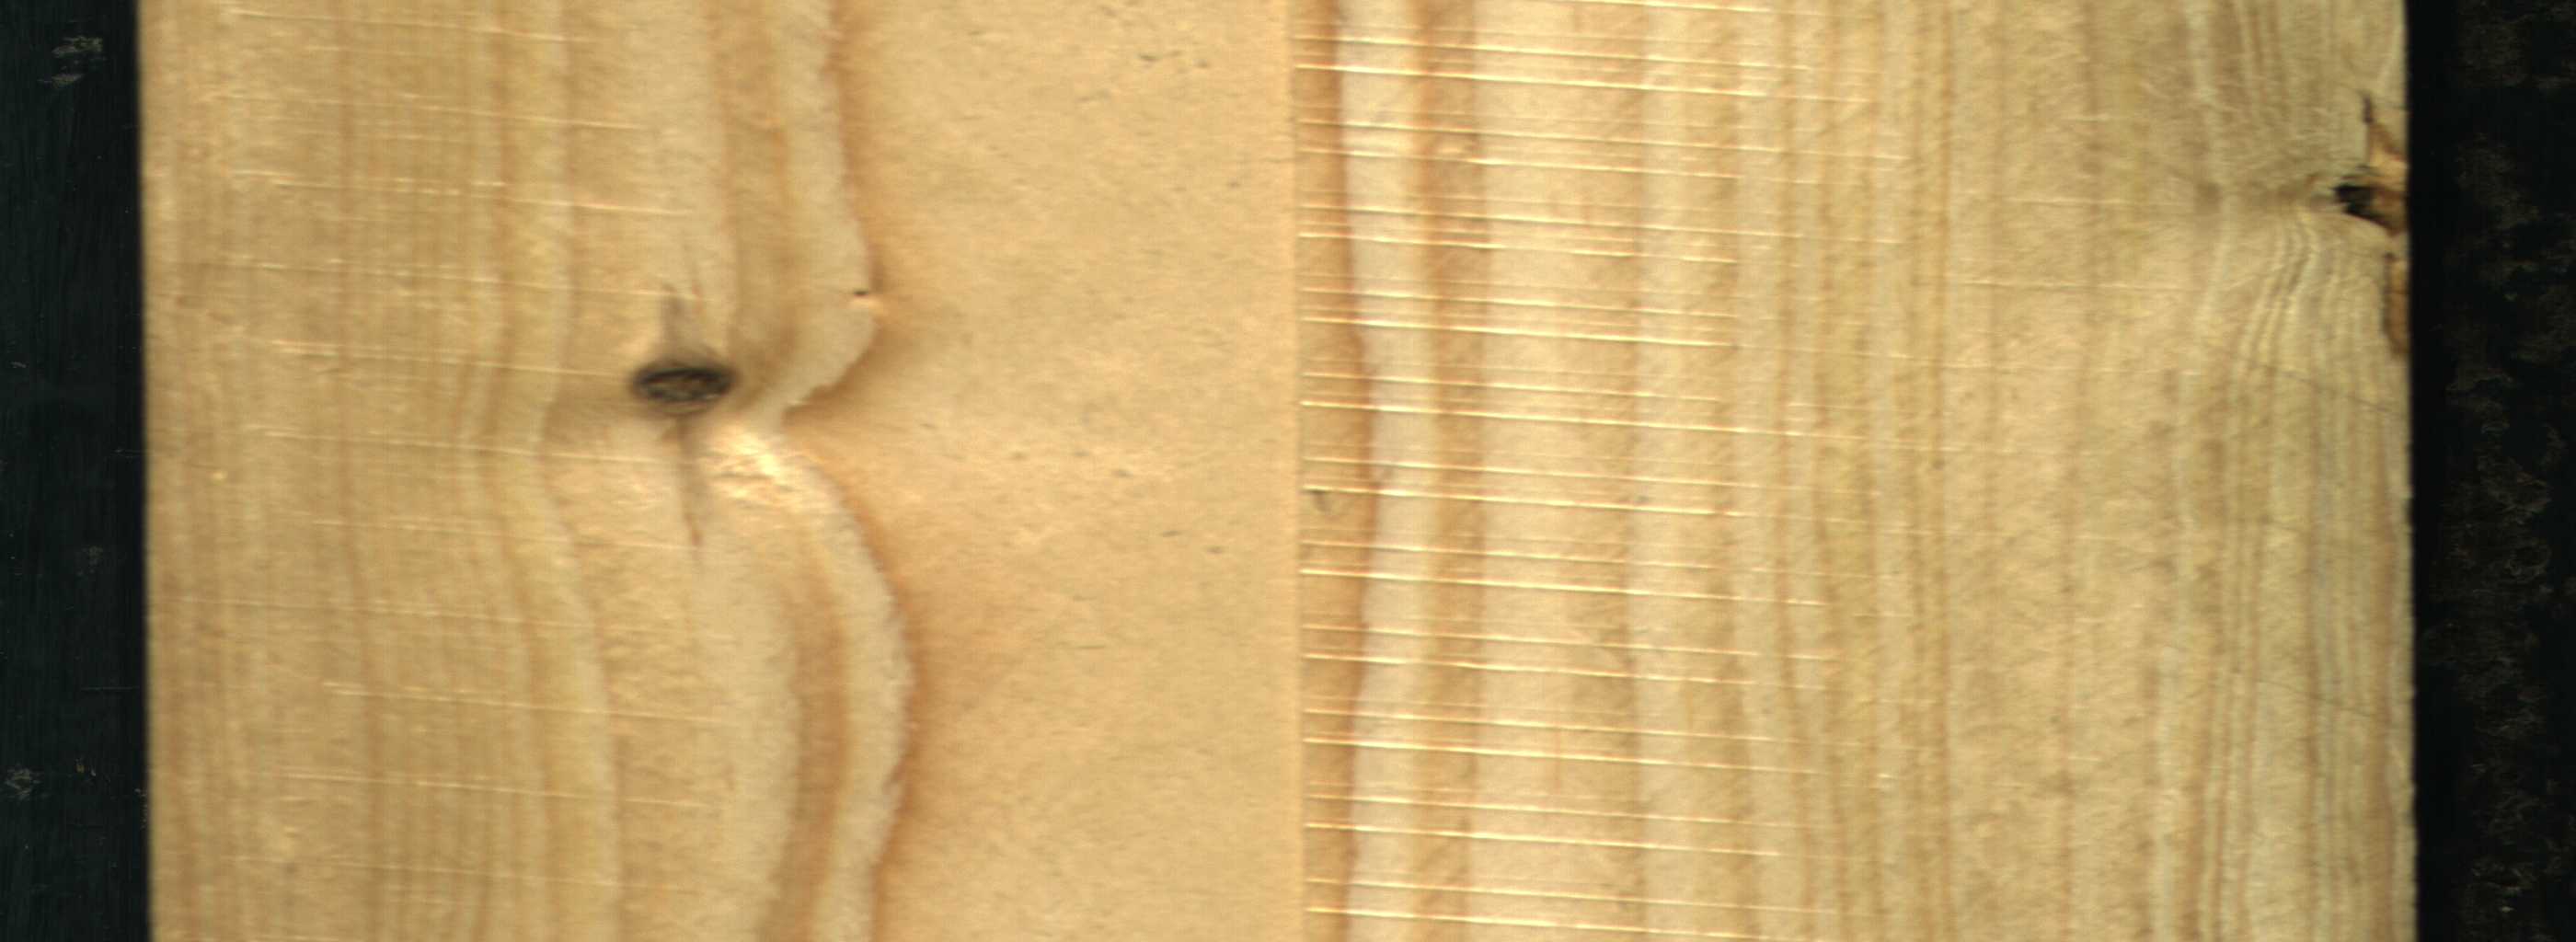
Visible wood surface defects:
Dead_Knot
Dead_Knot